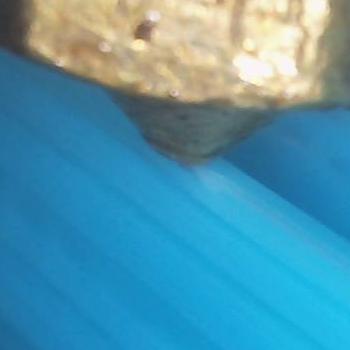
Flow rate: 39%